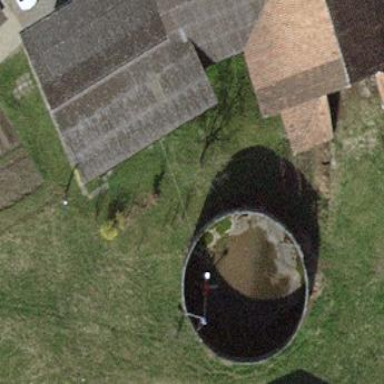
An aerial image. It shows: Building with storage tank.